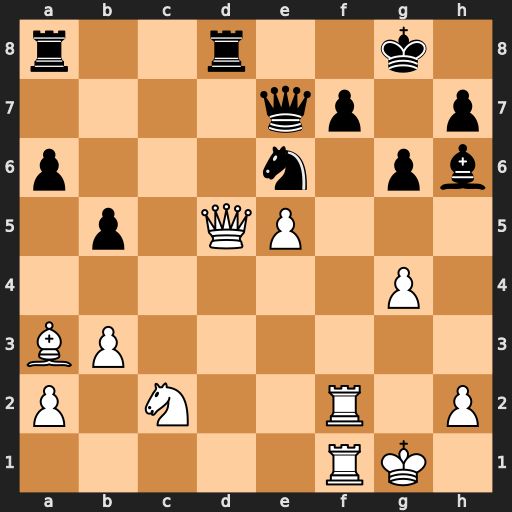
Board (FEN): r2r2k1/4qp1p/p3n1pb/1p1QP3/6P1/BP6/P1N2R1P/5RK1
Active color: w
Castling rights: -
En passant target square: -
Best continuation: Qxa8 Rxa8 Bxe7